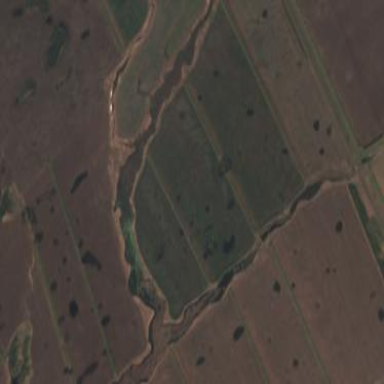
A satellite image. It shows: Marsh wetland.